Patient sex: M
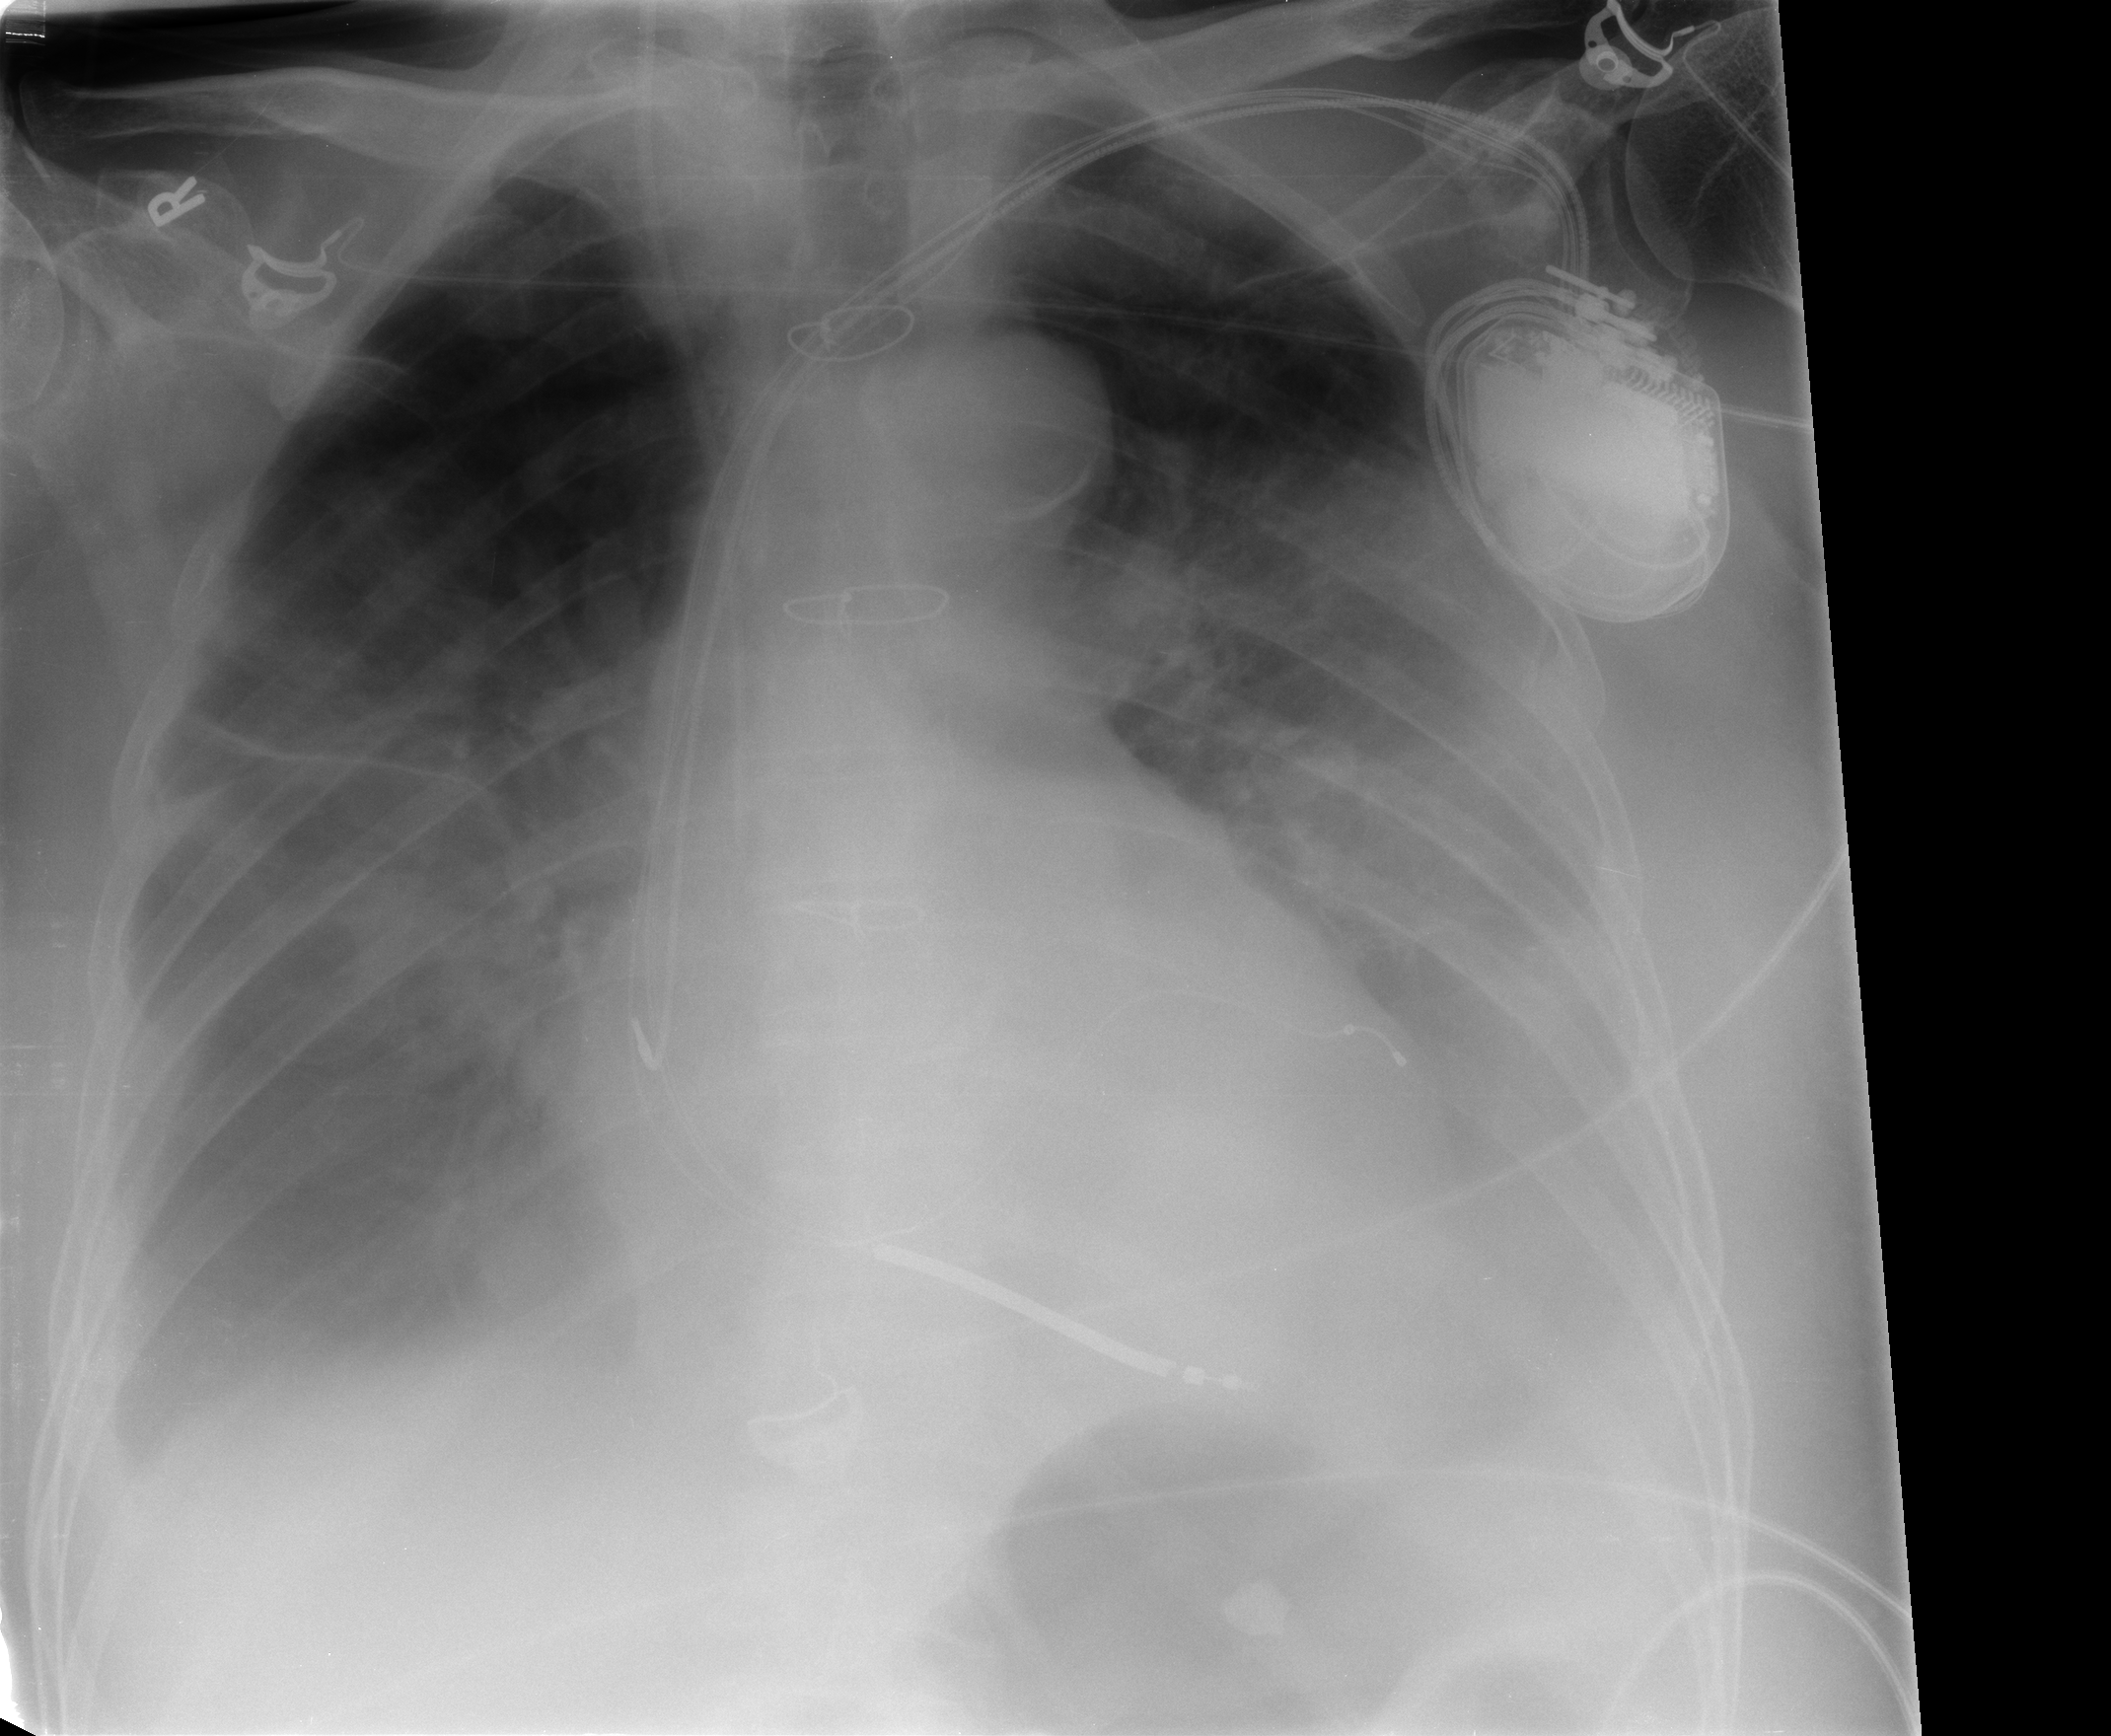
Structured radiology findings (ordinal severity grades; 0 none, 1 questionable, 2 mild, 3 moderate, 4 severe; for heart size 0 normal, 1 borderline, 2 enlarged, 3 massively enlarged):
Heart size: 2
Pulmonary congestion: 2
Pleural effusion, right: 2
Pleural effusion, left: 3
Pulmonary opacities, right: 2
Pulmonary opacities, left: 3
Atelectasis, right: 2
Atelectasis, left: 2